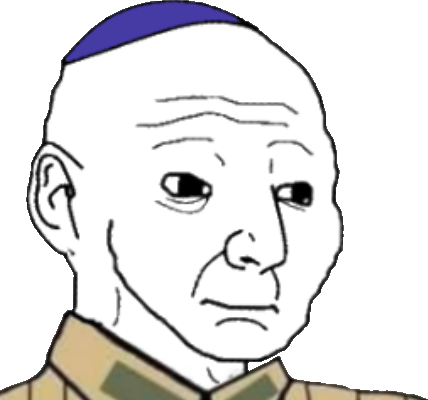
Label: 5_Groomer